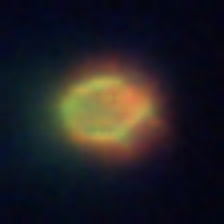
Taxon: NanoPlankton
Group: Other